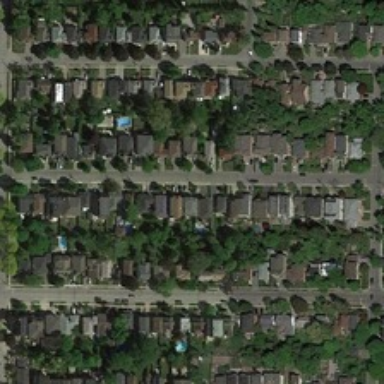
Many buildings and many green trees are in a dense residential area .